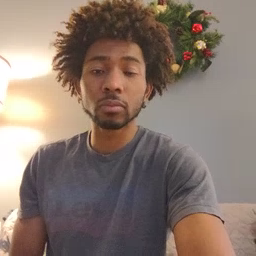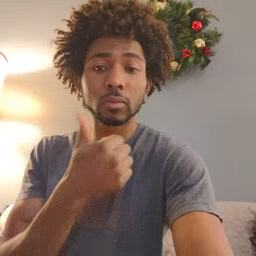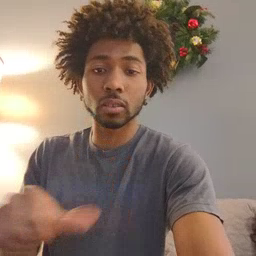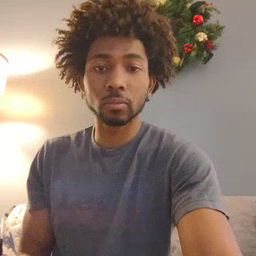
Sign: any